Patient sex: M
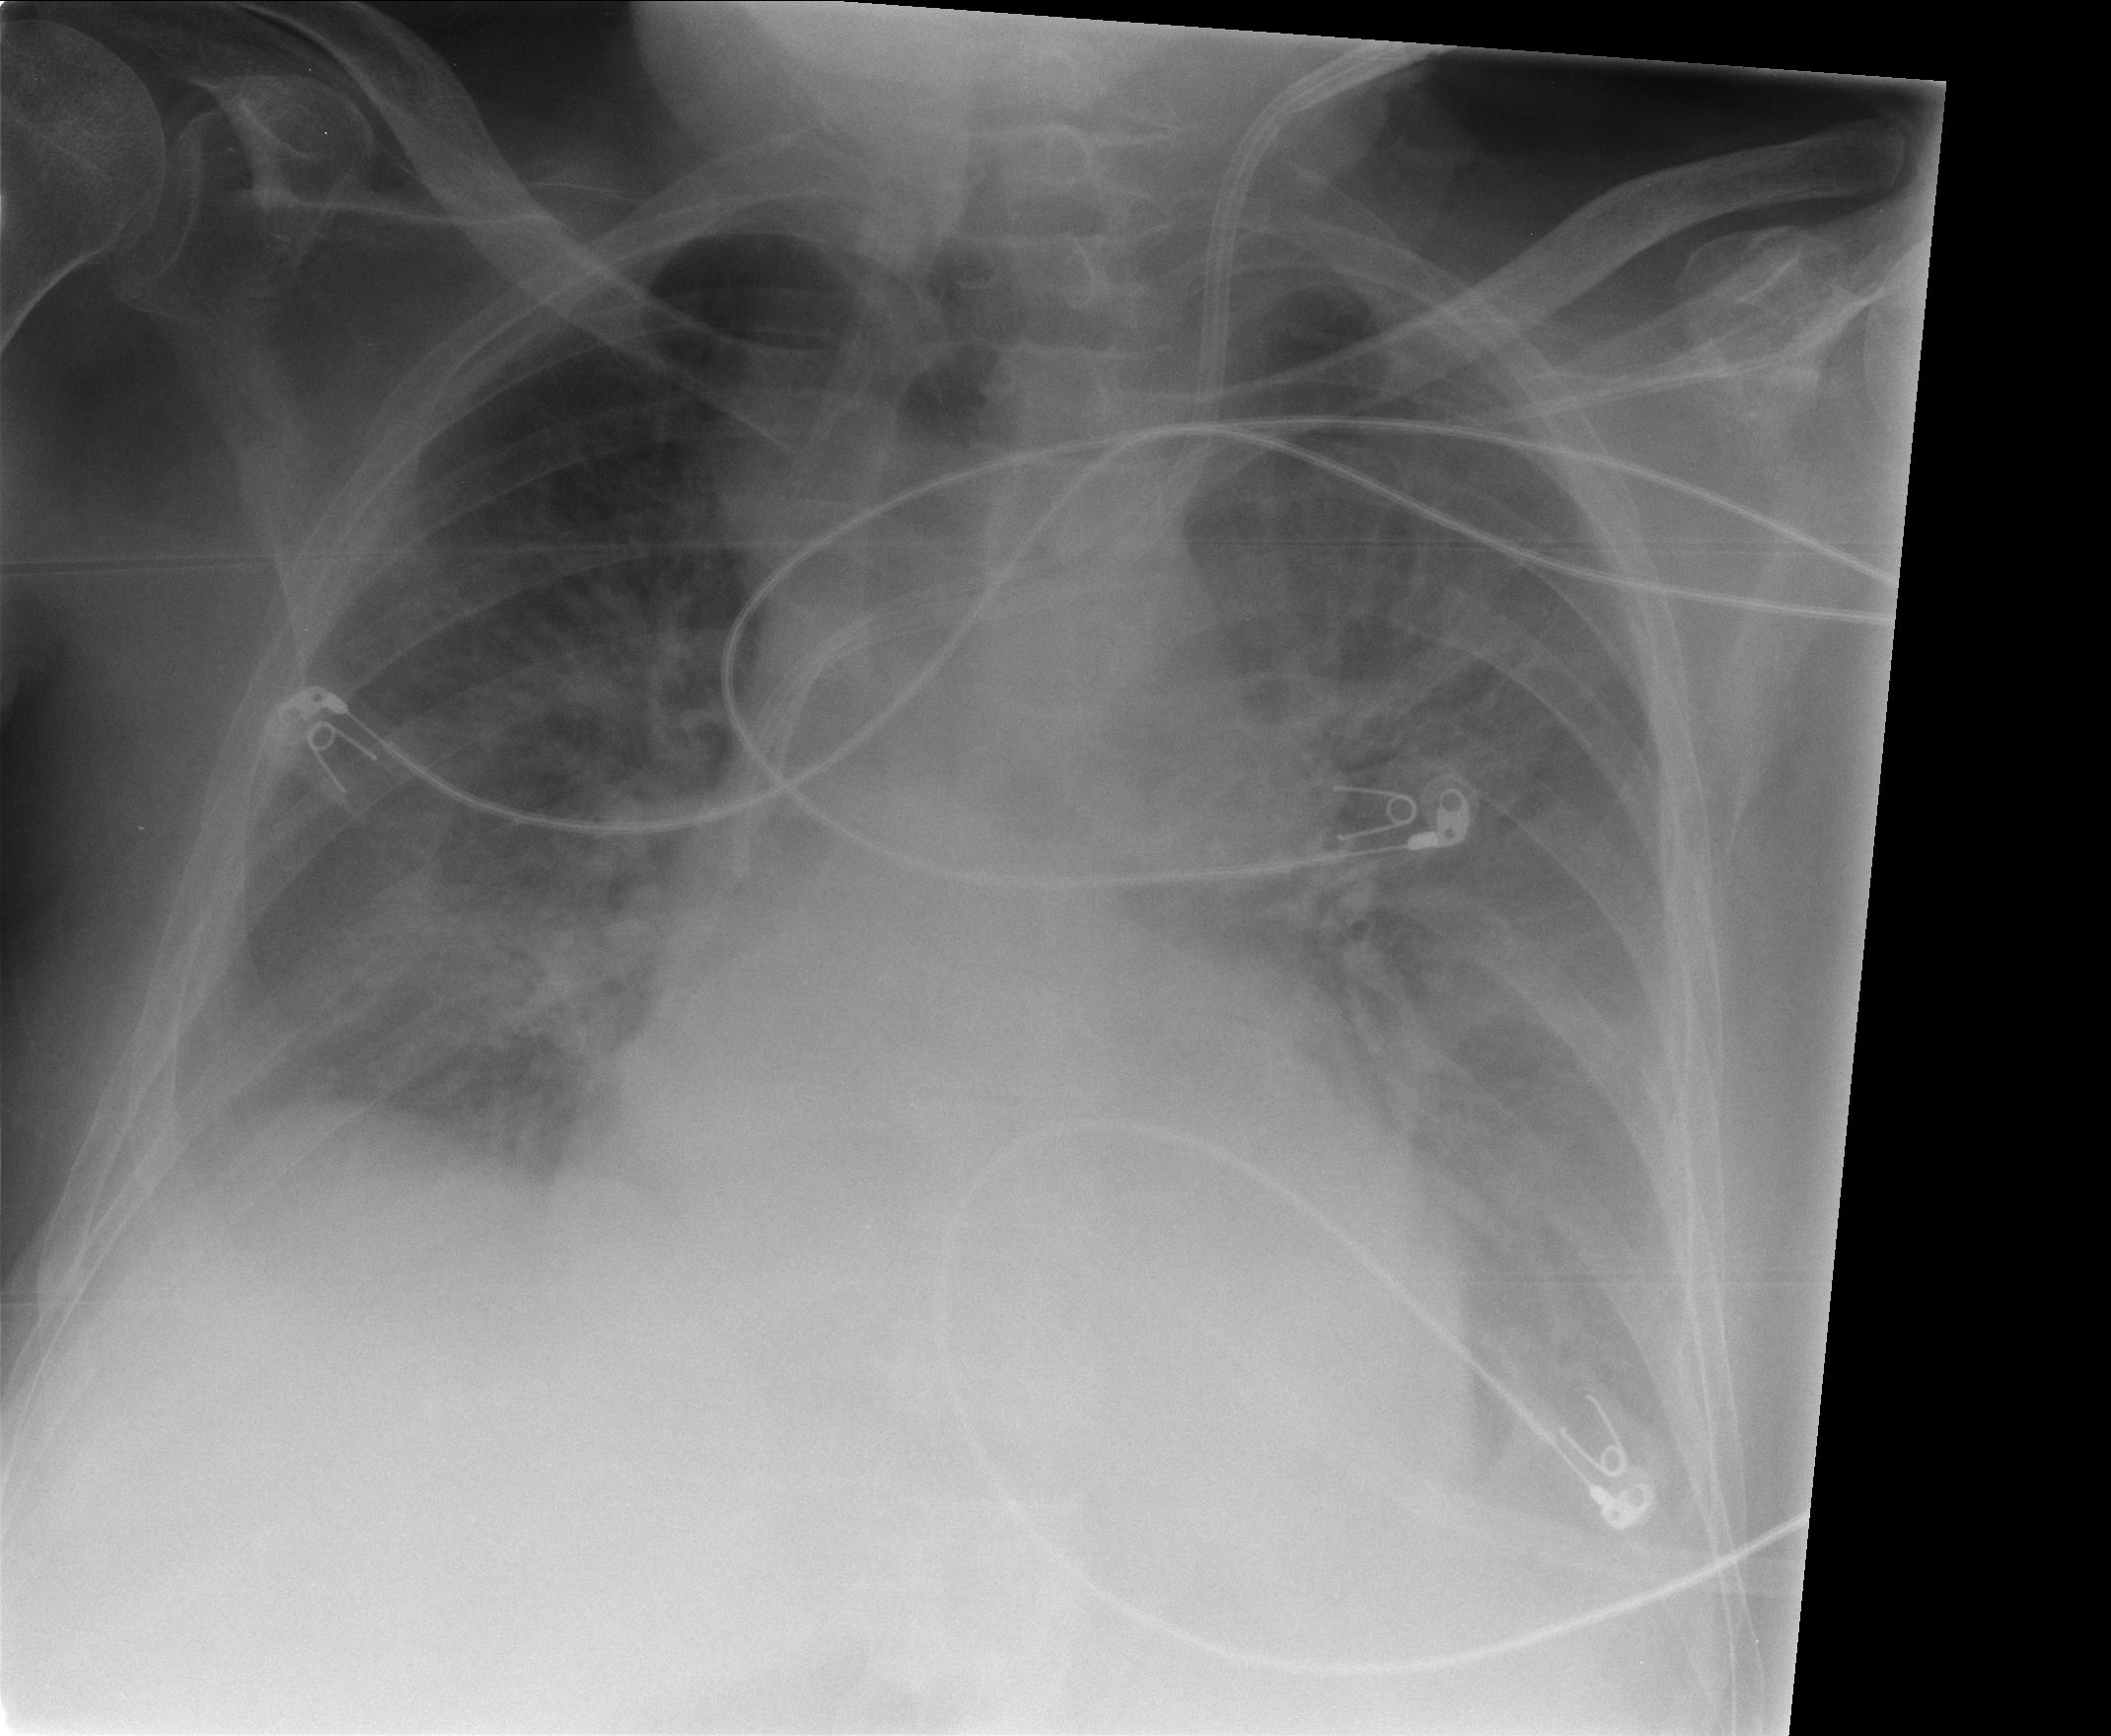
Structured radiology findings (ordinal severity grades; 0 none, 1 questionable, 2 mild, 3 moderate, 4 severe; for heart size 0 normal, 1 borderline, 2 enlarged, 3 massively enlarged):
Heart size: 1
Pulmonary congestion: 3
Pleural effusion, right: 2
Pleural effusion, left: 2
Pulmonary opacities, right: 0
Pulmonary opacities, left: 0
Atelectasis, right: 2
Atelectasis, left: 2